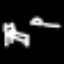
Label: bed